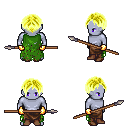
a pixel art fantasy rpg character, male body template, dark elf, purple skin, green tattered cape, robe skirt, gold parted hairstyle, gold gloves, brown shoes, spear, four views (front, back, left, right), 2x2 character sprite sheet, small pixel art, hard edges, no anti-aliasing